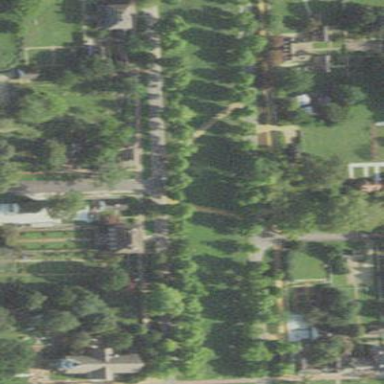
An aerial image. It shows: Lovely park for leisure and relaxation.